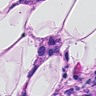
Metastatic tissue present: yes